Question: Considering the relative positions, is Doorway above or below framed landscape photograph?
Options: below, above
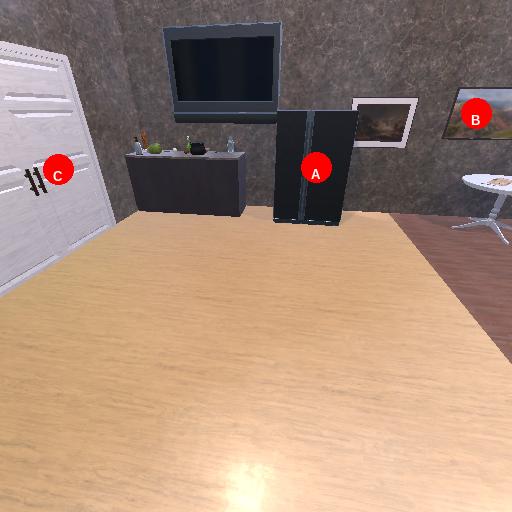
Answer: below